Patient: sex M, age 72
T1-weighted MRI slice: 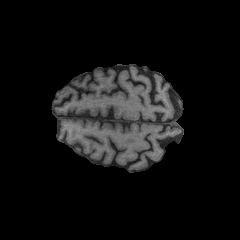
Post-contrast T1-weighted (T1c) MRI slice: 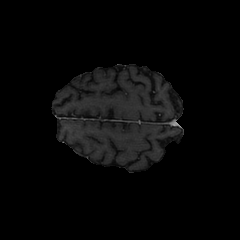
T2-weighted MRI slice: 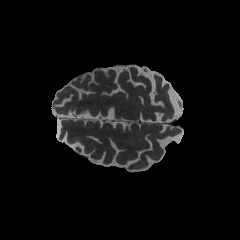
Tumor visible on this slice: no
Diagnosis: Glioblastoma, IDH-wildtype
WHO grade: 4